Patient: sex F, age 58
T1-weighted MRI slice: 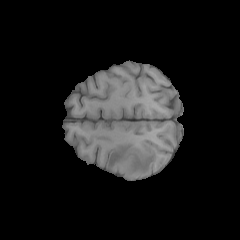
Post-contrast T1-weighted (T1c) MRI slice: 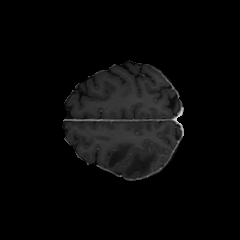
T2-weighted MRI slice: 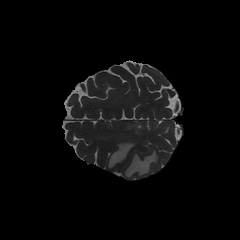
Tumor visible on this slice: yes
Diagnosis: Glioblastoma, IDH-wildtype
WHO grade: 4